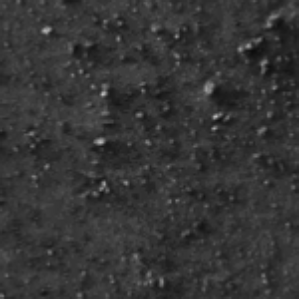
Label: frost